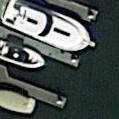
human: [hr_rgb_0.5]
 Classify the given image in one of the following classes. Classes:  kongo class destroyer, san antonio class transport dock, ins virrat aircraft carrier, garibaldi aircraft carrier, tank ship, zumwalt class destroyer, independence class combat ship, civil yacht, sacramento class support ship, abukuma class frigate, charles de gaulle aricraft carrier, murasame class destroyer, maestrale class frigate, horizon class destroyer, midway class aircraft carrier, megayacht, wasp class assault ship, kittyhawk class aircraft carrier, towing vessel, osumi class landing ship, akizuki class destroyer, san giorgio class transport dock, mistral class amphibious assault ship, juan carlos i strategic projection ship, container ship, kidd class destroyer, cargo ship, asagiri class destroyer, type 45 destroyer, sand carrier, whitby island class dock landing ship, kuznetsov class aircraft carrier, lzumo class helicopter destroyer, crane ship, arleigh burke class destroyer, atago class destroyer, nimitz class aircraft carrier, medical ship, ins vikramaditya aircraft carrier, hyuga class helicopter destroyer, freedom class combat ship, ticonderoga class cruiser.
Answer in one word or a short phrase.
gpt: Civil yacht